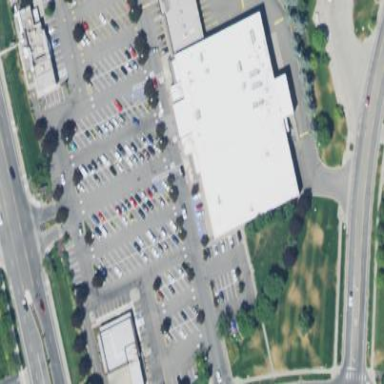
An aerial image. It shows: Retail building housing supermarket.